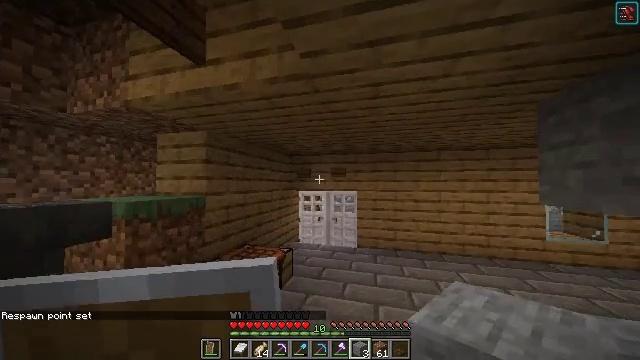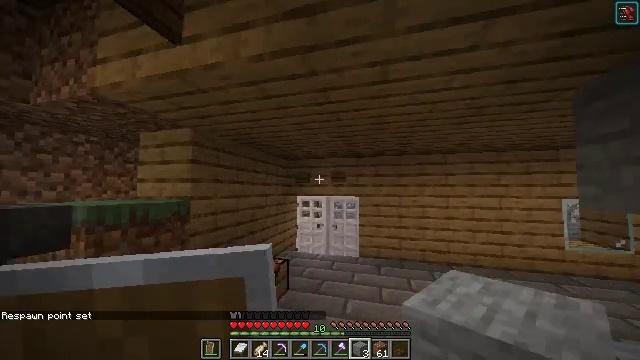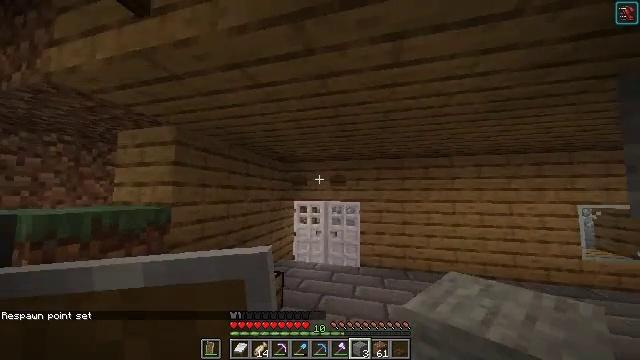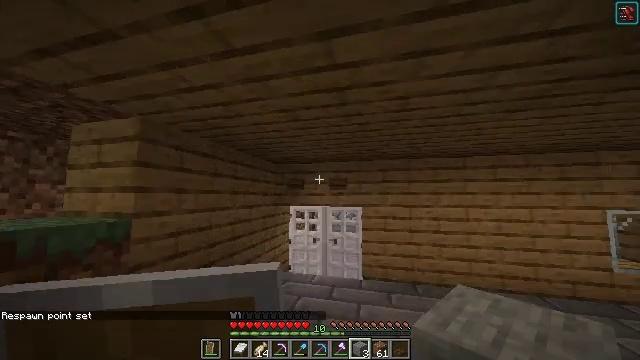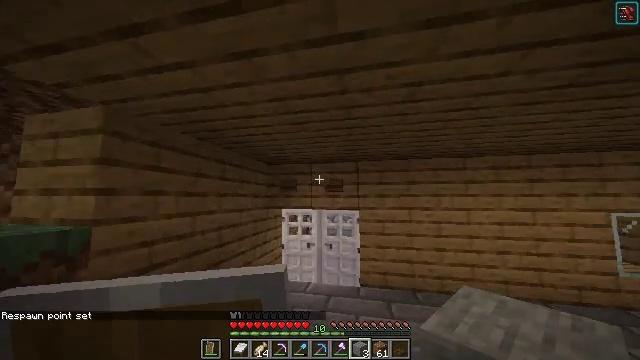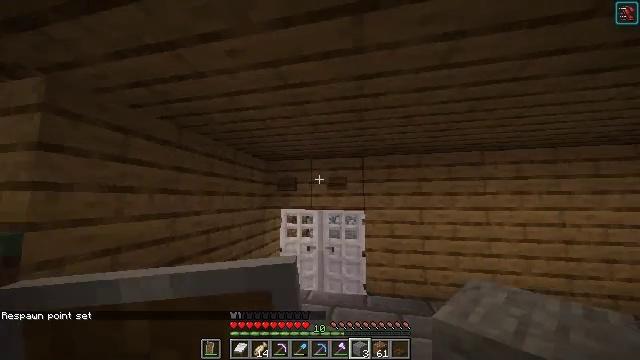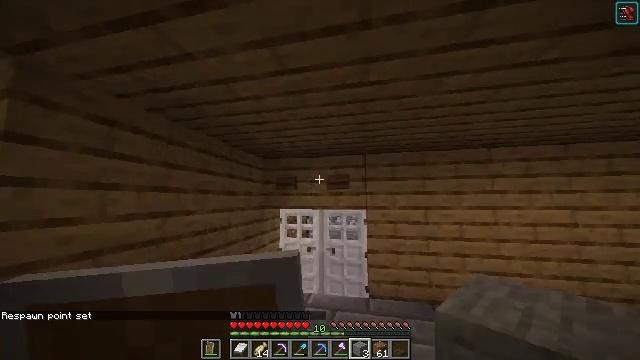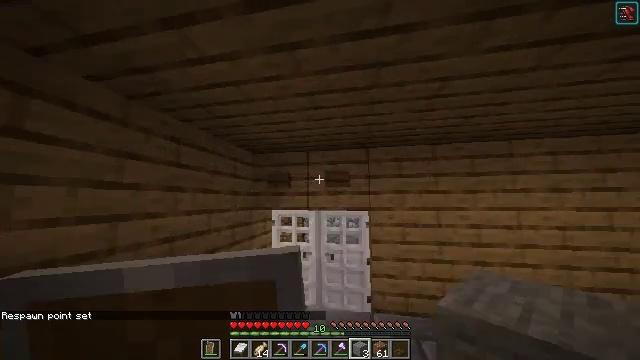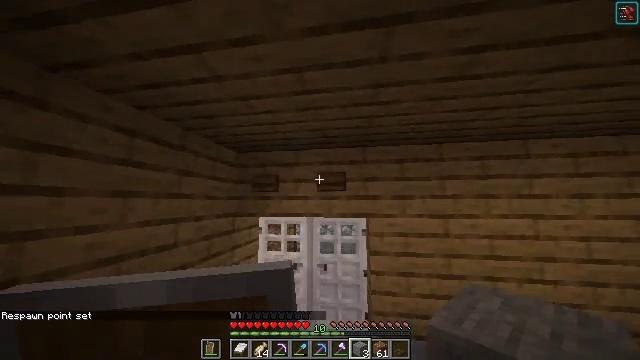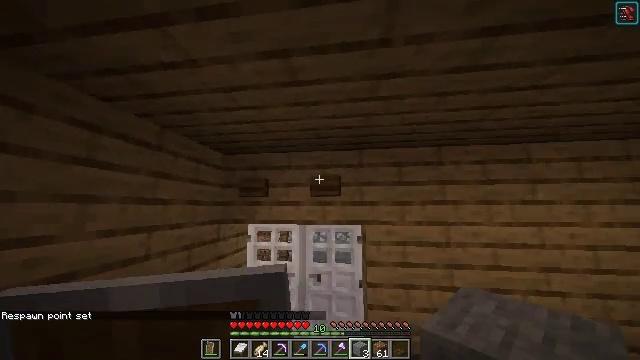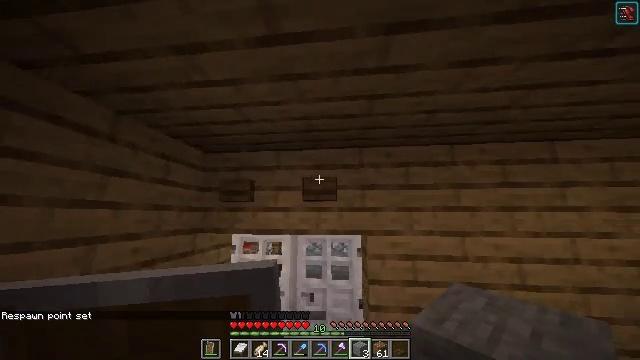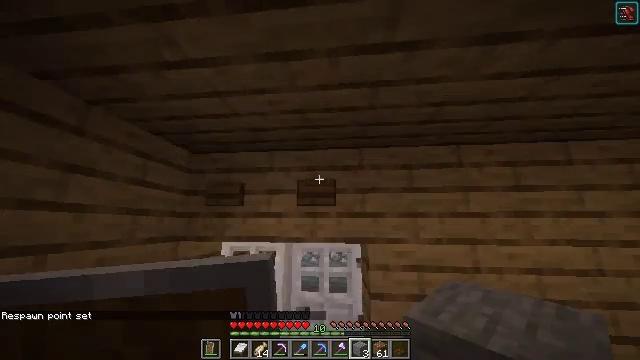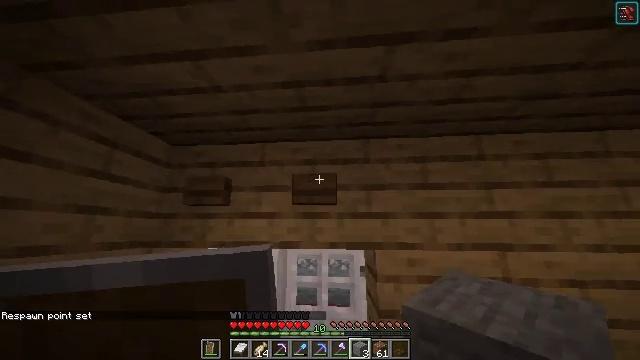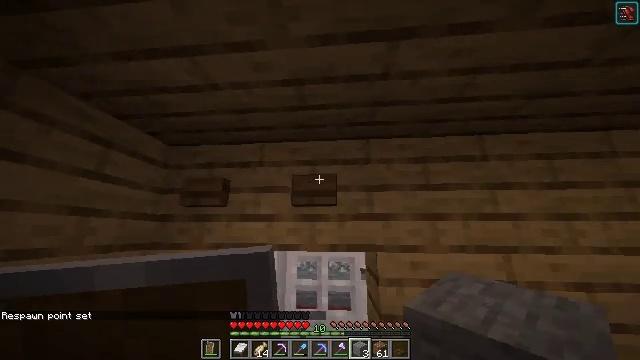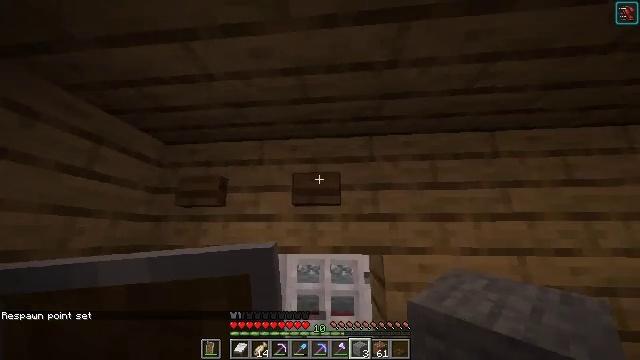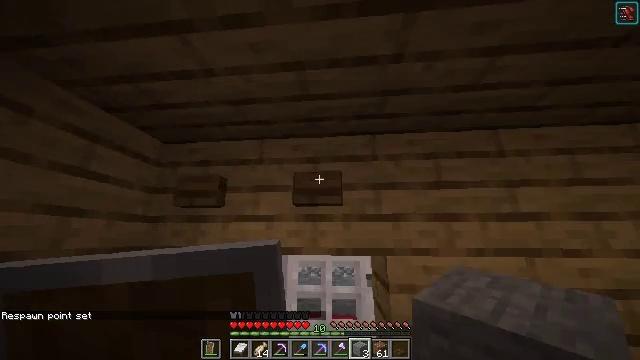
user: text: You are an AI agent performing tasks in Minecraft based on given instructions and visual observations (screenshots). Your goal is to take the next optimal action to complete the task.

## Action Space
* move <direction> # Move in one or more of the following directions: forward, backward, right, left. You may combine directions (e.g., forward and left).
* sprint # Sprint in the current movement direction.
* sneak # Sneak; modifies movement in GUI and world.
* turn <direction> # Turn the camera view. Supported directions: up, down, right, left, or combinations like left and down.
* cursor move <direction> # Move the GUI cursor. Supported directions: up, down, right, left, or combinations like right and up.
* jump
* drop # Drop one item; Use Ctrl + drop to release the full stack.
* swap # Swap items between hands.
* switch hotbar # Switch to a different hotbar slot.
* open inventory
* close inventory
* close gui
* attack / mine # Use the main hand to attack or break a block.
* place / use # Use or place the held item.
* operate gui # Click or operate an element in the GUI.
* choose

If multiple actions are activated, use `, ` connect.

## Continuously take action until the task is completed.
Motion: motion action
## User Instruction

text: Remove golden leggings from the inventory.
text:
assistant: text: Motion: move forward, turn up
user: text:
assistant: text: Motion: move forward, turn up
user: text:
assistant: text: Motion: move forward
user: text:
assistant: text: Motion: move forward, turn right
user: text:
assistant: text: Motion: move forward
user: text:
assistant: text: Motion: move forward
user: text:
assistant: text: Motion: move forward
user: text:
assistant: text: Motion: move forward, turn right
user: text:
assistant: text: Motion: move forward, turn right and up
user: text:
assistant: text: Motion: move forward, turn right and up
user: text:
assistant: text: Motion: move forward, turn up
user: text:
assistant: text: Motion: turn up
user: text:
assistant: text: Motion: no_op
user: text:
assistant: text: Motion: no_op
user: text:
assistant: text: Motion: no_op
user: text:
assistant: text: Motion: use / place
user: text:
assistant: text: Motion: use / place
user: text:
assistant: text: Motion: use / place
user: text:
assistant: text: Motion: move forward, turn down
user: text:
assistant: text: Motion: move forward, turn left and down
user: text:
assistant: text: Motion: move forward, turn left and down
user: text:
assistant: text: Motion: move forward, turn down
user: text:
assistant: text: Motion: move forward, turn right and down
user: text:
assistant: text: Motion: move forward
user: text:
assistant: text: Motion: move forward, sneak, turn right and down
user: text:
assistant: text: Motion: move forward, sneak, turn right and down
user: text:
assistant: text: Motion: move forward, sneak, turn right
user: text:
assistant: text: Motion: move forward, sneak, turn right
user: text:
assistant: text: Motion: move forward, sneak, turn right
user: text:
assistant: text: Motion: move forward, sneak, turn right and up